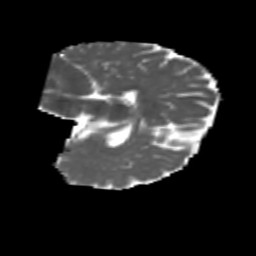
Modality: MD
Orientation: sagittal
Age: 7
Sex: female
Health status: healthy